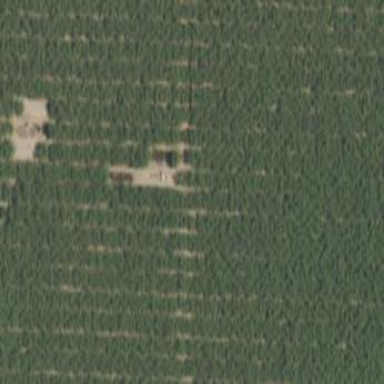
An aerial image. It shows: Orchard.